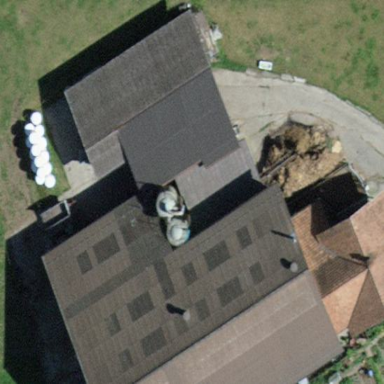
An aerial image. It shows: Barn.